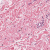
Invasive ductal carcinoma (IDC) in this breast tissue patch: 0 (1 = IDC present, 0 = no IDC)